Question:
As you can see in this screenshot, the image is out of the .well element.
Here you can see my source code:
'''
<article class="well">
<header>
<h3>News mit Bild</h3>
<p>
<span class="glyphicon glyphicon-user"></span> Geschrieben von: <a href="#">TupidaMC</a><br/>
<span class="glyphicon glyphicon-time"></span> Veroffentlicht am 13.11.2014 um 21:23
</p>
</header>
<p class="news-content">... text ...</p>
<img class="img-thumbnail news-pic" src="http://placekitten.com/g/350/251" />
<p class="news-content">... text ...</p>
</article>
'''
CSS:
'''
.news-pic{
float: right;
}
'''
I would like to get some respone.
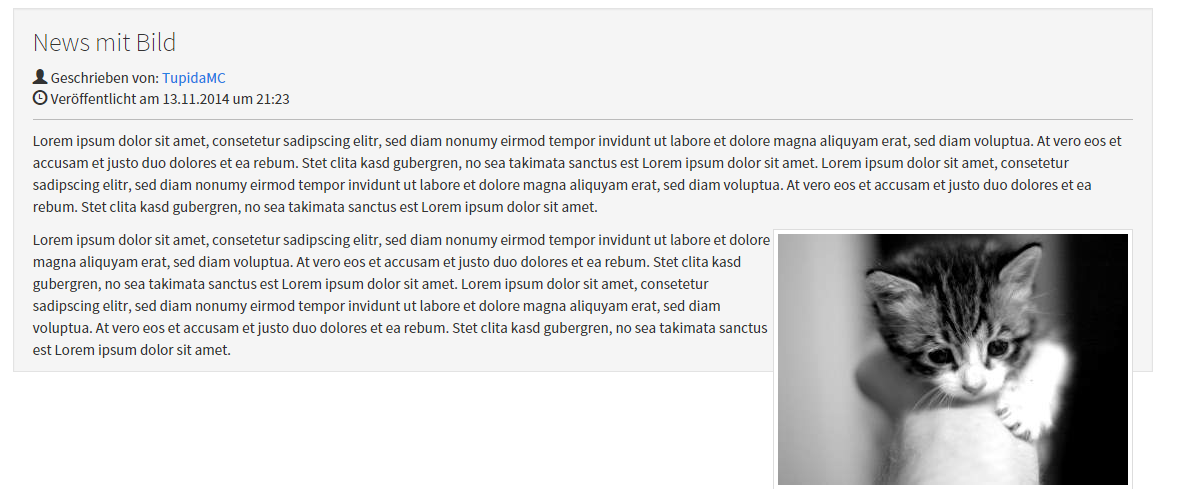
Answer: Add a .clearfix class to the article tag.
'''
<article class="well clearfix">
'''
<URL>